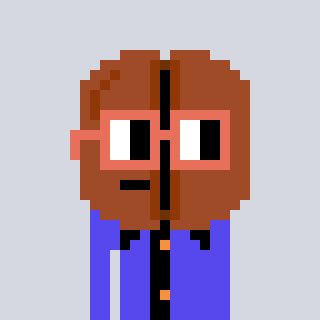
a pixel art character with square orange glasses, a coffeebean-shaped head and a computerblue-colored body on a cool background